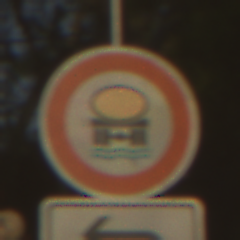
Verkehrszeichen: VerbotFahrzeugeWassergefaehrdenderLadung
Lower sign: RichtungsangabeDurchPfeile2
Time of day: SunriseSunset
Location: Outdoor (Suburban)
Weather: Clear
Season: NotSpecified
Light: Natural